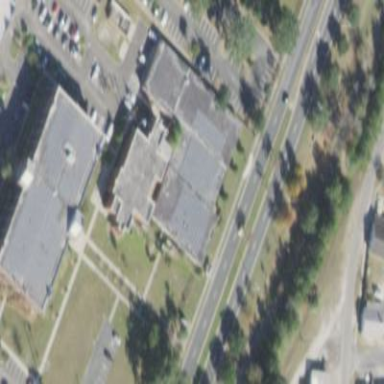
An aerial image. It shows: Grey-roofed university building used as office.